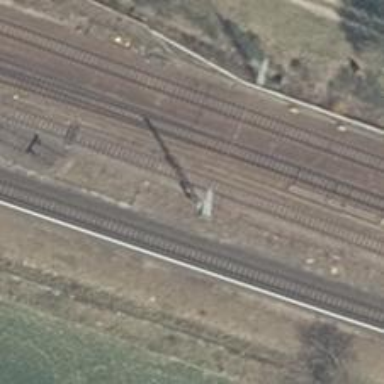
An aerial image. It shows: Railway switch with the turnout side on the left.